Question: I'm using <URL> director like this:
'''
>>> pulp_fiction['director'][0]['name']
u'Quentin Tarantino'
'''
Or the name of the third actor:
'''
>>> pulp_fiction['cast'][2]['name']
u'Samuel L. Jackson'
'''
In ways similar to this I can retrieve all kinds of information for a given movie (budget, length, storyline, list of goofs, trivia, etc).
The piece of information I'm looking for is recommendations (other movies similar to the current movie). IMDb provides such a thing for each movie:

Is it possible to access the recommendations using IMDbPY? If not, is there another way to access the recommendations which doesn't require me to parse webpages?
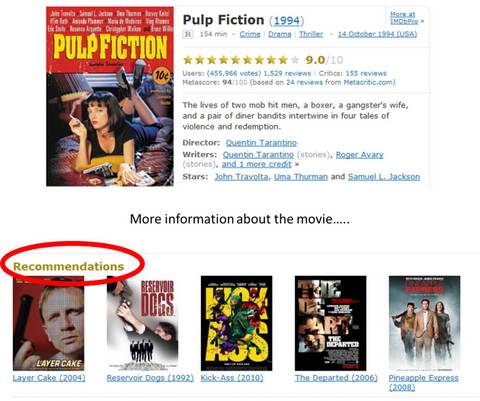
Answer: Looking in the source, I found something:
<URL>
check 'def get_movie_recommendations(self, movieID)'
I haven't tried it, but it looks like it might be doing what you are looking for.